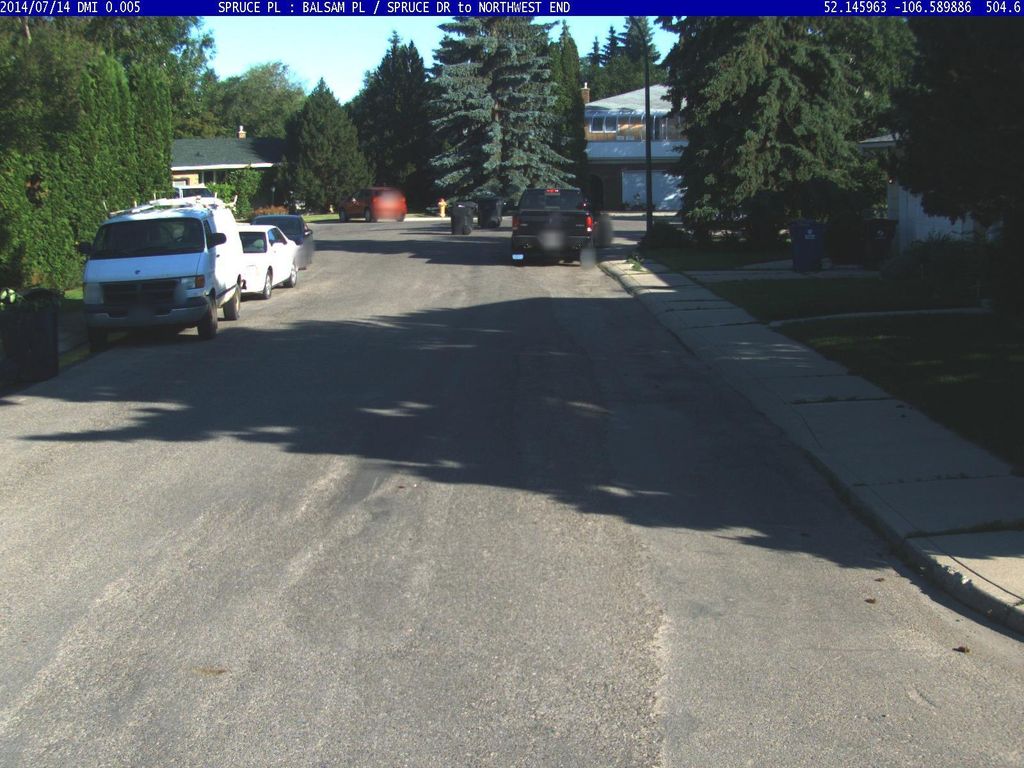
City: saskatoon